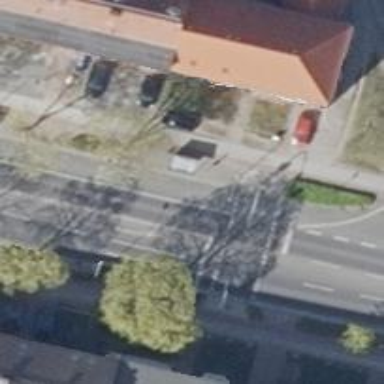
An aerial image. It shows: Primary highway with asphalt surface. There are sidewalks on both sides and cycle track on both sides as well.